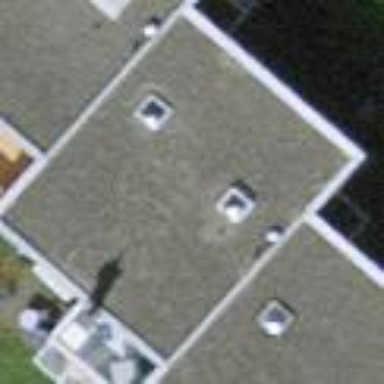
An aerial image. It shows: Terrace building.